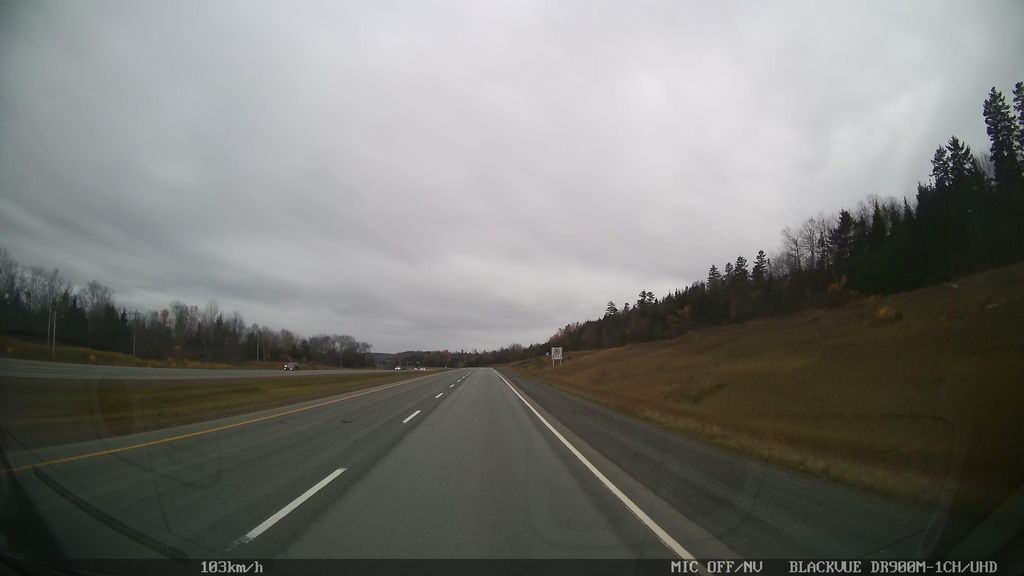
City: halifax